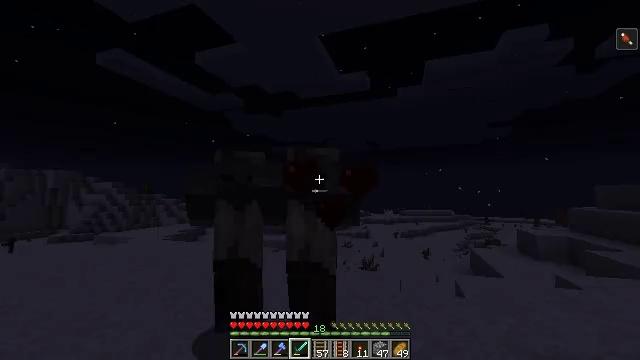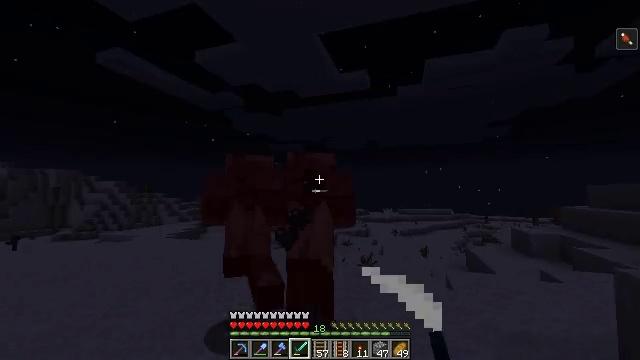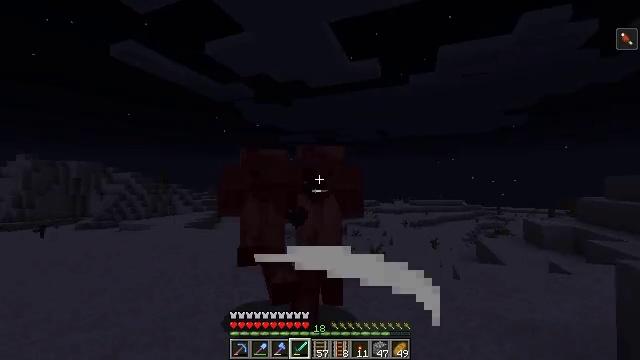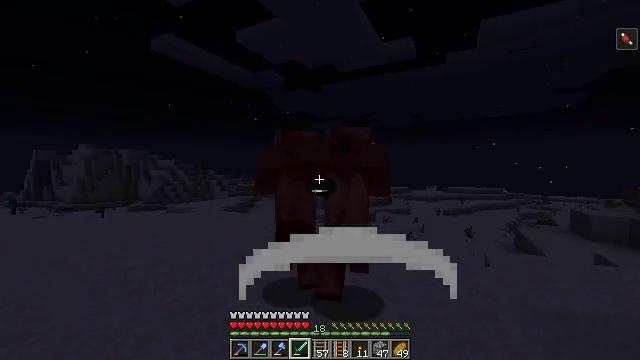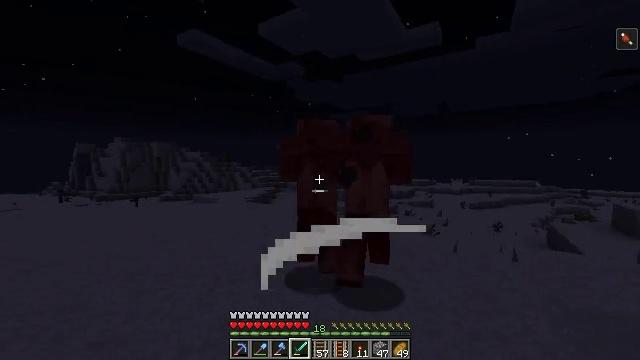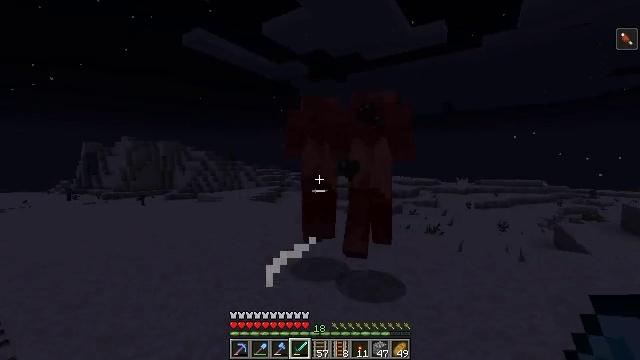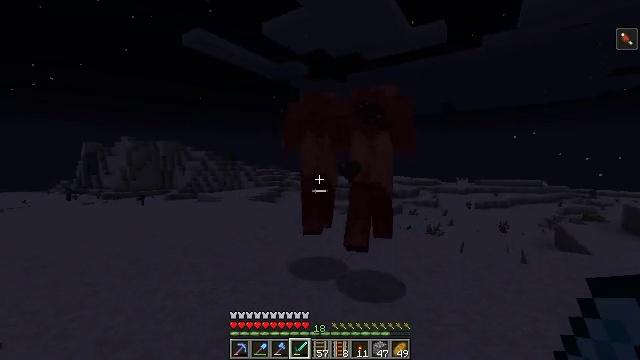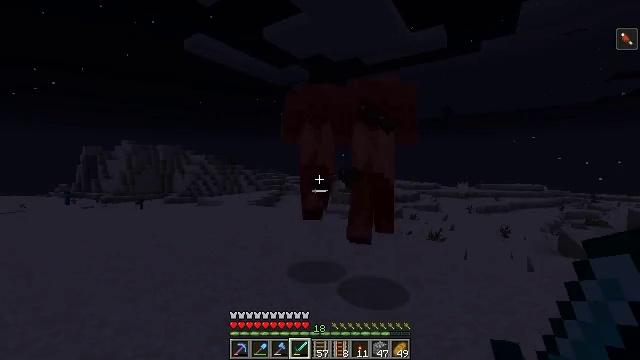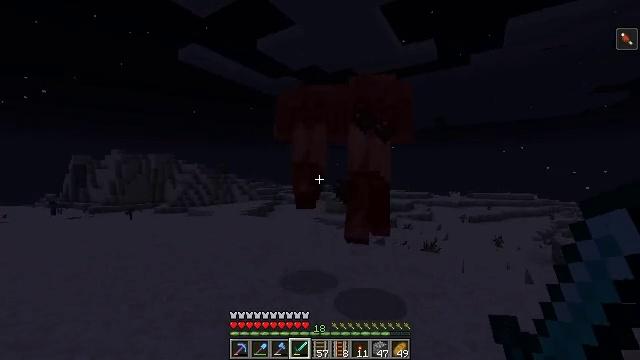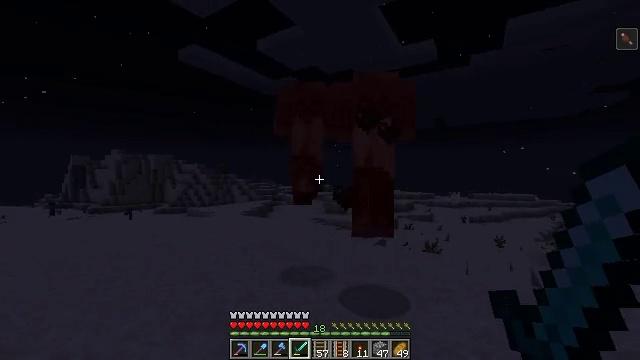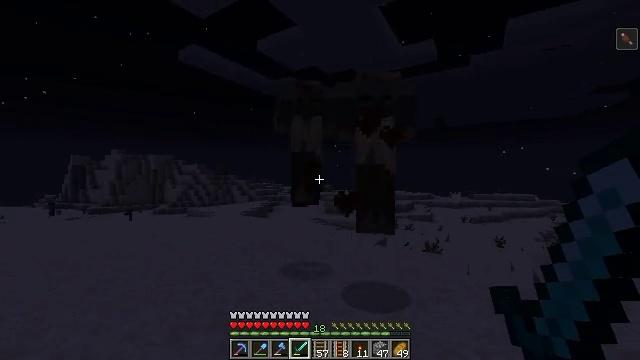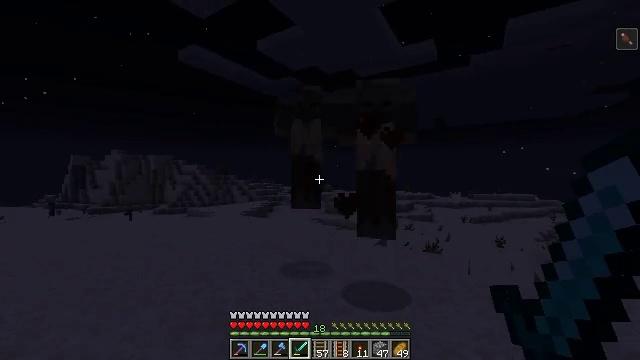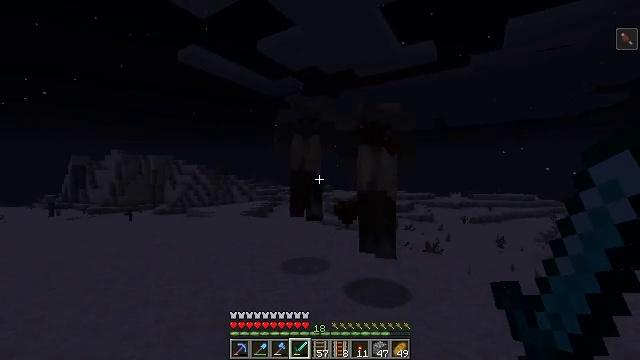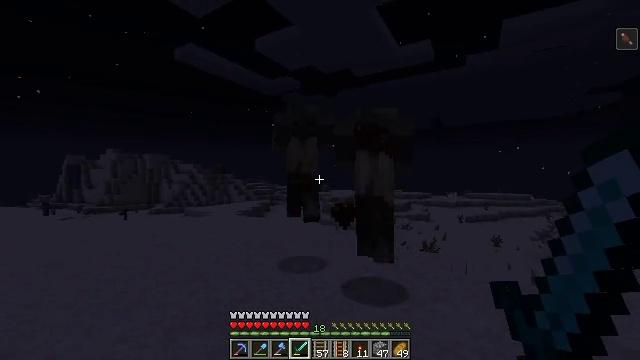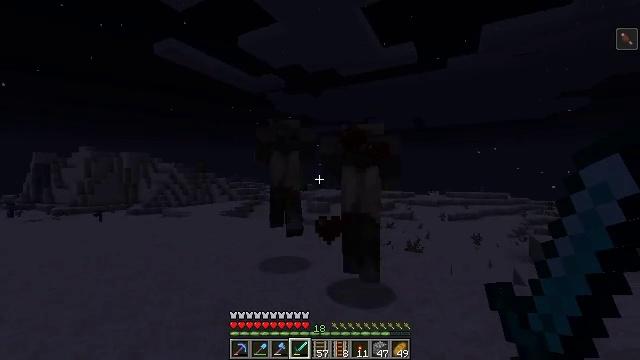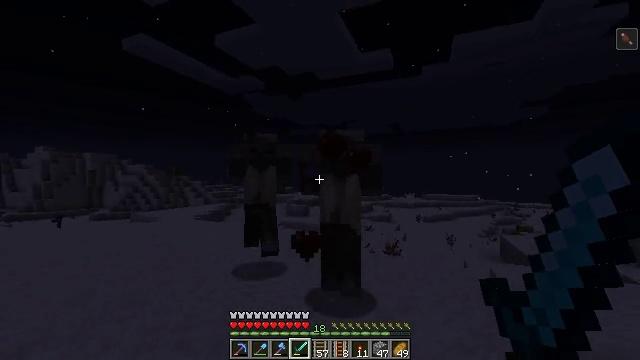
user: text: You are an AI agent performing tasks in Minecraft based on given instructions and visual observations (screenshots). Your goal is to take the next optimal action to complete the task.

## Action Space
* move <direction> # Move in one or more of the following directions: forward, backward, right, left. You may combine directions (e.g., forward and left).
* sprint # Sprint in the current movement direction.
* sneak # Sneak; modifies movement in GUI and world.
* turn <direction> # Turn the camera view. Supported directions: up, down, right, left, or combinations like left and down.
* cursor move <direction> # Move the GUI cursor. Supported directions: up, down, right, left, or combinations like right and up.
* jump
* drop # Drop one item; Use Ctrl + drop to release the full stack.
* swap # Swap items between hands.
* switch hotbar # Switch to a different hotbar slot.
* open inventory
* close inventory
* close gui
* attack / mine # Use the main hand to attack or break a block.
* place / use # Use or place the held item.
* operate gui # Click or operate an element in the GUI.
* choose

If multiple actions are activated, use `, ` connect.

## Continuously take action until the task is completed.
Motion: motion action
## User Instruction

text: Combat the husk.
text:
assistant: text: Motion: move back
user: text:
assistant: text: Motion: move back, turn left and down
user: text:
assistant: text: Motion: turn left and down
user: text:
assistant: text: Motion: turn left and down
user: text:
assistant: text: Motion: move forward
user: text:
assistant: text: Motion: move forward
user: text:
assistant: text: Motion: move forward
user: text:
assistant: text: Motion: turn right and up
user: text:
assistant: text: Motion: no_op
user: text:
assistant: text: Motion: no_op
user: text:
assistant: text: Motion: no_op
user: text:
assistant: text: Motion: no_op
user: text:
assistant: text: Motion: move forward
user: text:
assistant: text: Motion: move forward, turn right
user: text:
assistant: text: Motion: move forward, turn right
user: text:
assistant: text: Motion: move forward
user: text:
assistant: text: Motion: move forward
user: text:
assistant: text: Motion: move forward
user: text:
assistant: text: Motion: move forward, turn down
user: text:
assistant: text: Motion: move forward
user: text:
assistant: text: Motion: no_op
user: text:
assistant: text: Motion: move back, attack / mine
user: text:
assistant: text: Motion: move back, attack / mine
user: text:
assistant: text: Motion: move back, attack / mine
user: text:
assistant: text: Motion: move back, turn right
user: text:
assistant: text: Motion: move back
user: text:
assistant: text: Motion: no_op